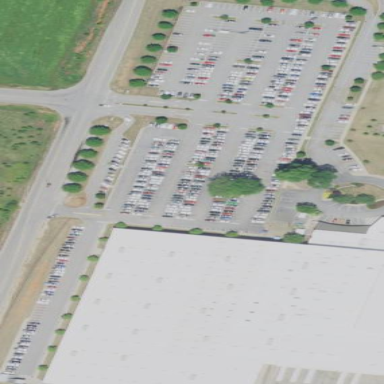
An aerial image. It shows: Parking area with surface.